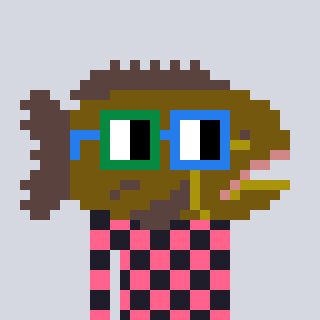
a pixel art character with square green and blue glasses, a grouper-shaped head and a grayscale-colored body on a cool background